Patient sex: F
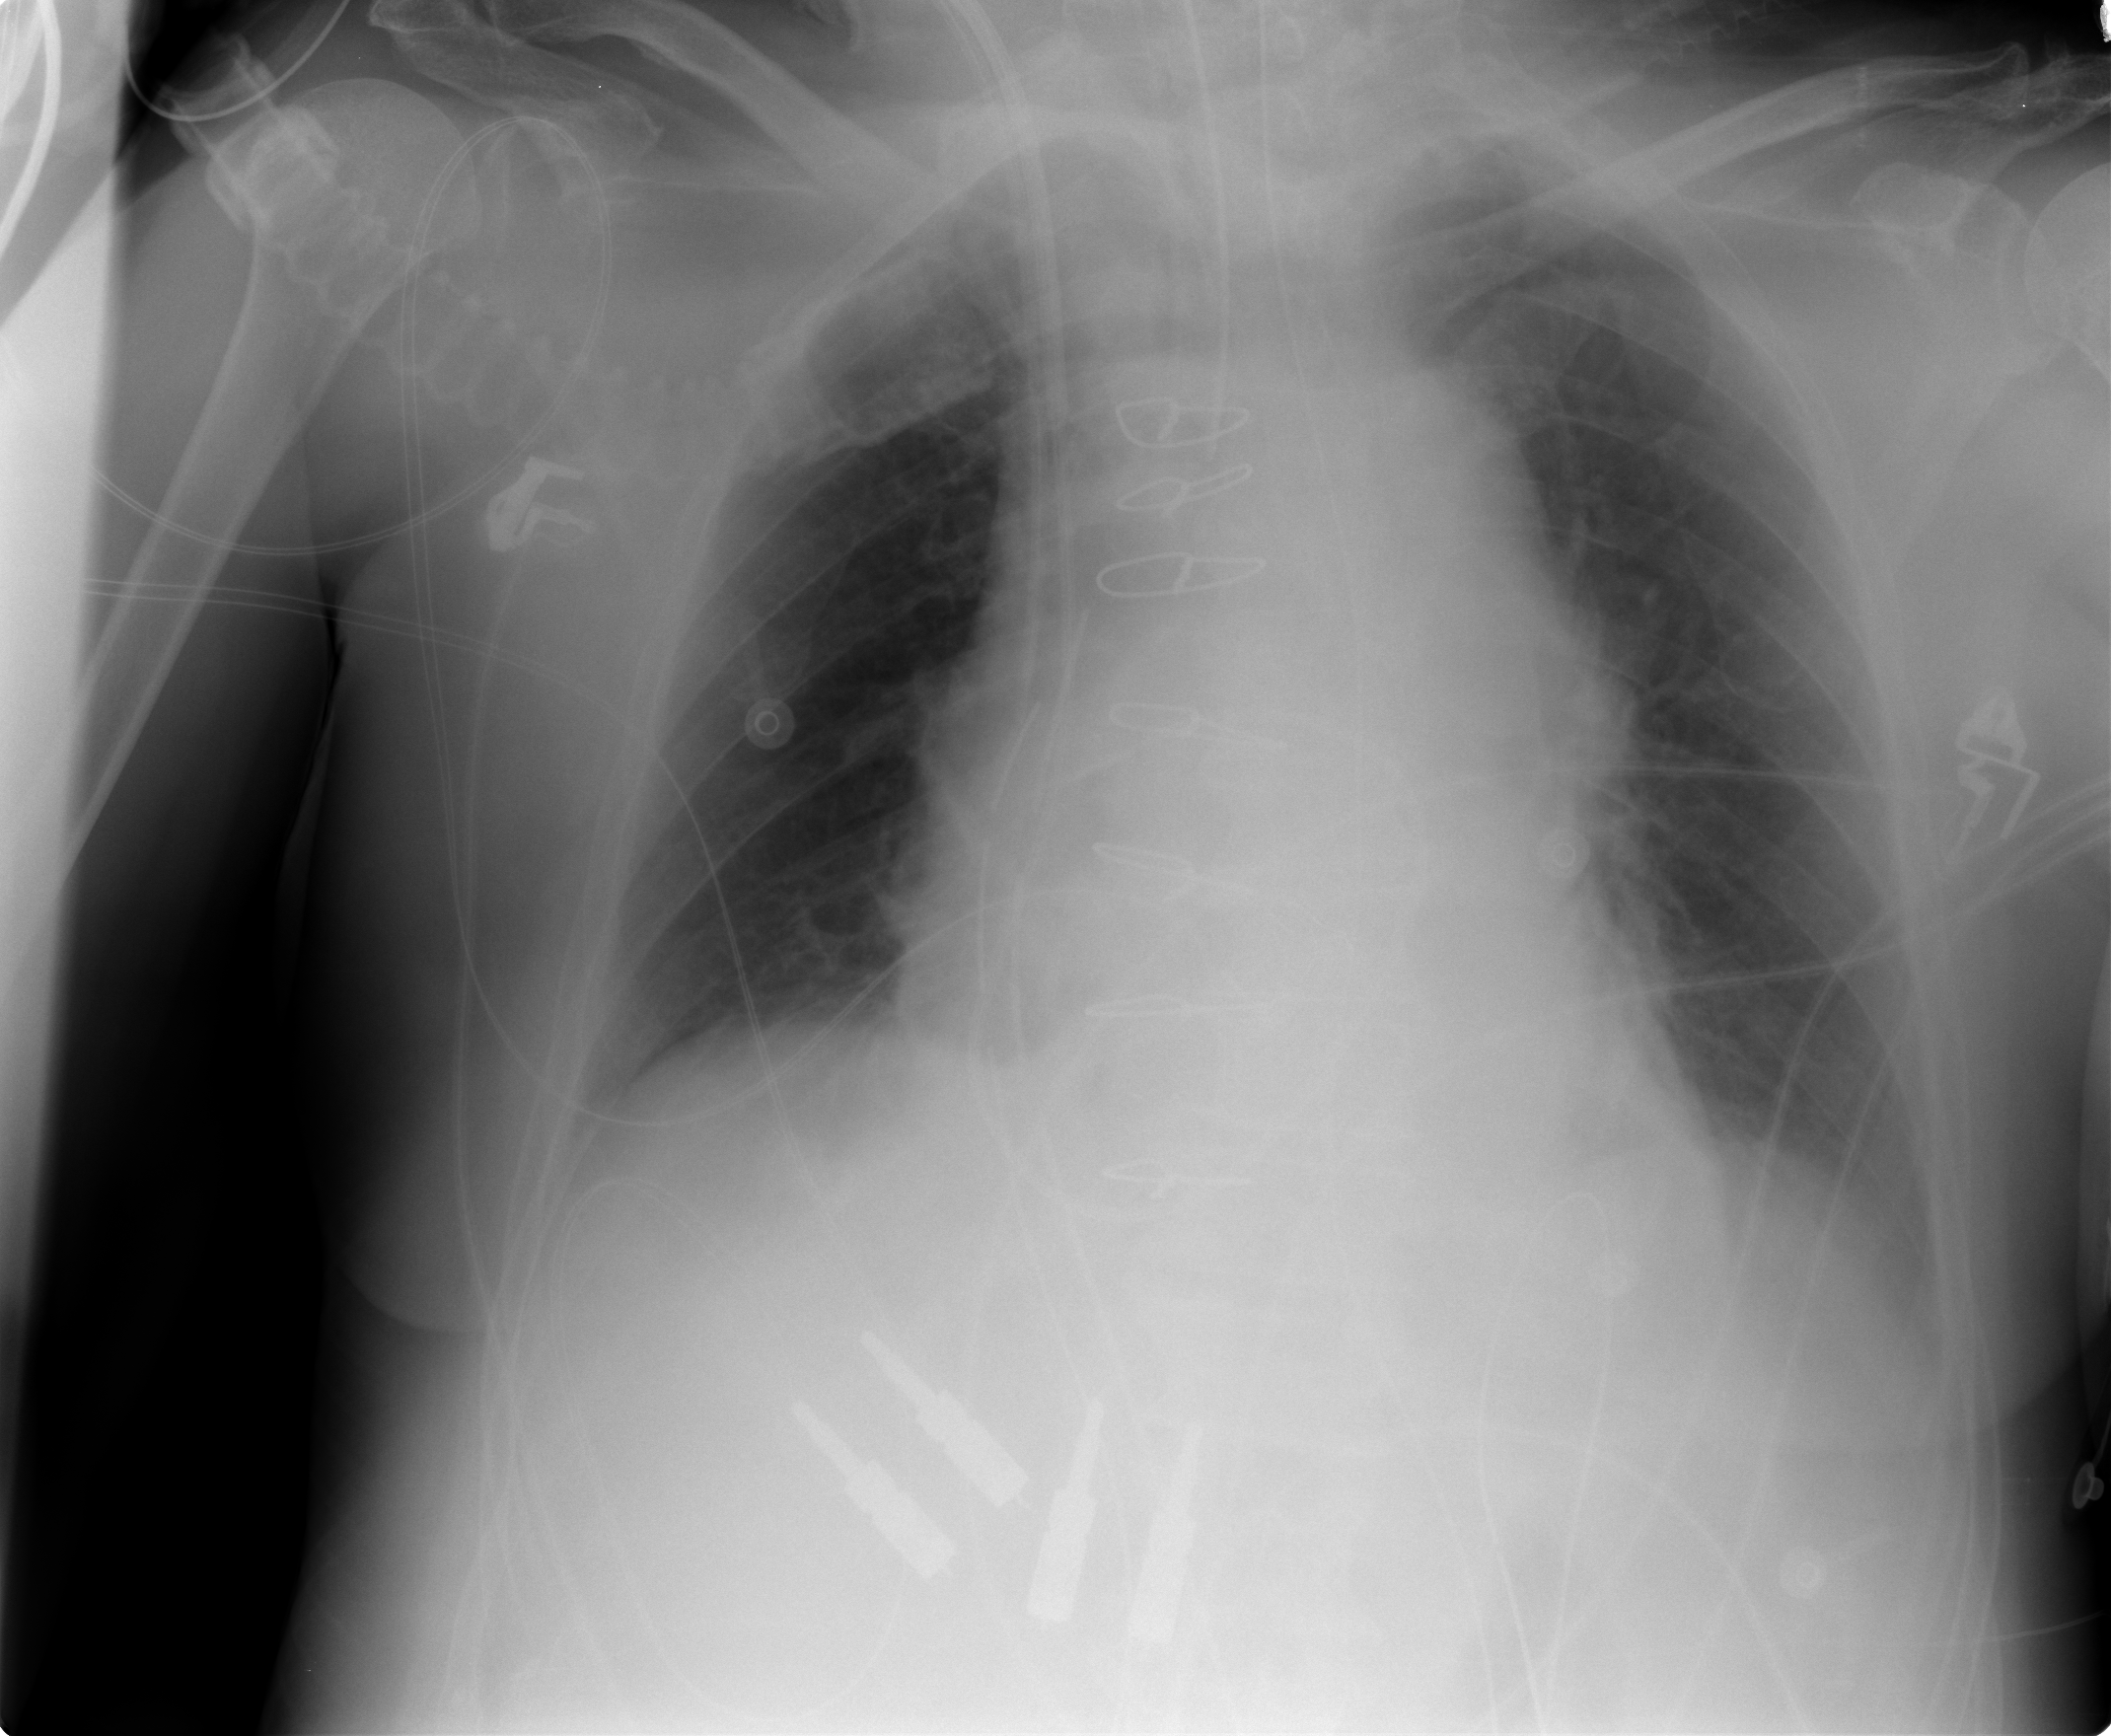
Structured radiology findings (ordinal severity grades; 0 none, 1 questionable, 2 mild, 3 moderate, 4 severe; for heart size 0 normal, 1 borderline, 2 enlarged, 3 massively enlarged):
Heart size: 0
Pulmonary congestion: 0
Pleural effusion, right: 0
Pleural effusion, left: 1
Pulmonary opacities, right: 0
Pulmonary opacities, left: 0
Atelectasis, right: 0
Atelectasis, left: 1